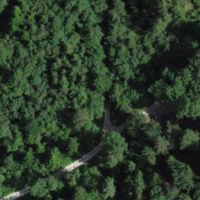
EUNIS habitat code: 41
Species observed at this site:
Fagus sylvatica